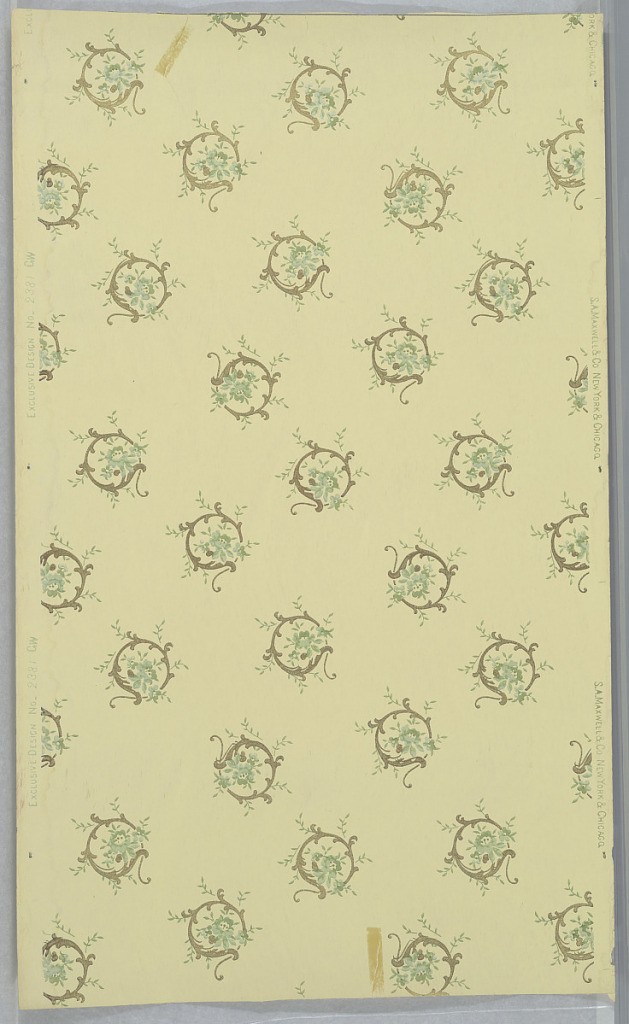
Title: Ceiling paper
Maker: Maxwell & Co., S.A., Chicago, Illinois, USA
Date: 1905–1915
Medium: Machine-printed paper, liquid mica
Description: On light brown ground, staggered C-scrolls in gold containing clusters of light blue flowers.